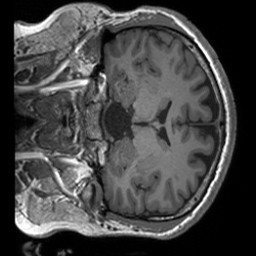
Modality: T1w
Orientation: coronal
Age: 25
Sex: male
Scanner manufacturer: siemens
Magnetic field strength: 3 T
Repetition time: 1.9 s
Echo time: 0.00252 s